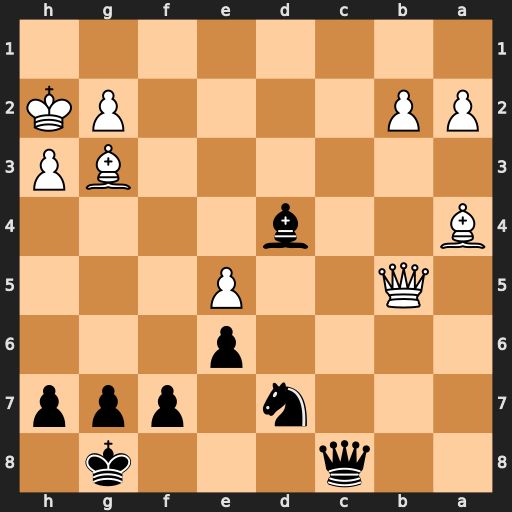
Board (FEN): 2q3k1/3n1ppp/4p3/1Q2P3/B2b4/6BP/PP4PK/8
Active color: b
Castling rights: -
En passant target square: -
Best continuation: Qc1 h4 Qg1+ Kh3 Qh1+